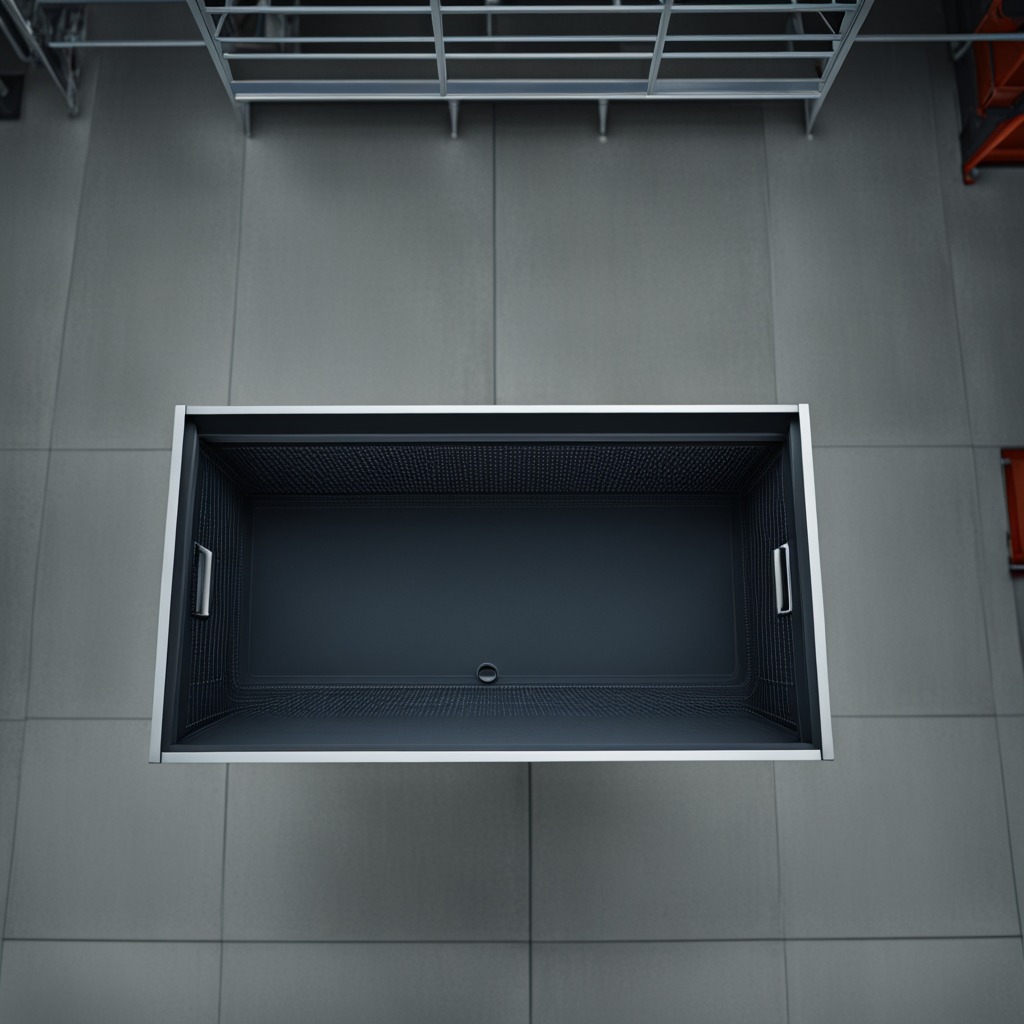
A flat metal washer is lying on a toolbox surface in an airplane hangar workshop.